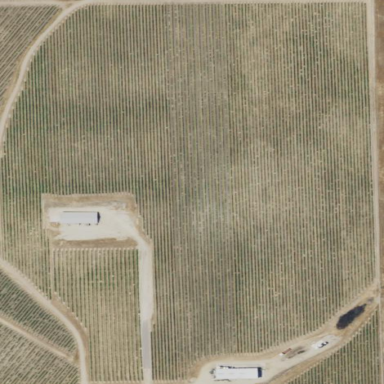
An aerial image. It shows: Vineyard growing grapes.